Aerial crown-view tile of a tropical tree (Barro Colorado Island, Panama), acquired 20241112:
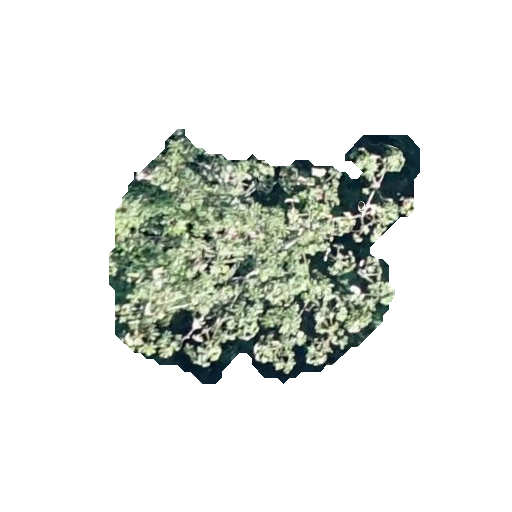
Species: Cecropia insignis
GBIF accepted scientific name: Cecropia insignis
Crown area: 88.359 m²